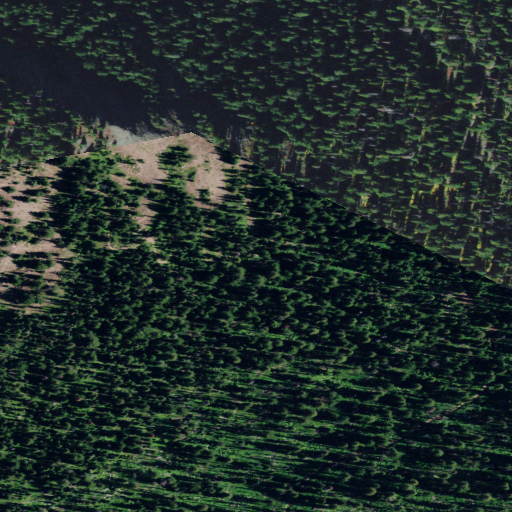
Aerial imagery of gap in Idaho named Glidden Pass containing only evergreen forest